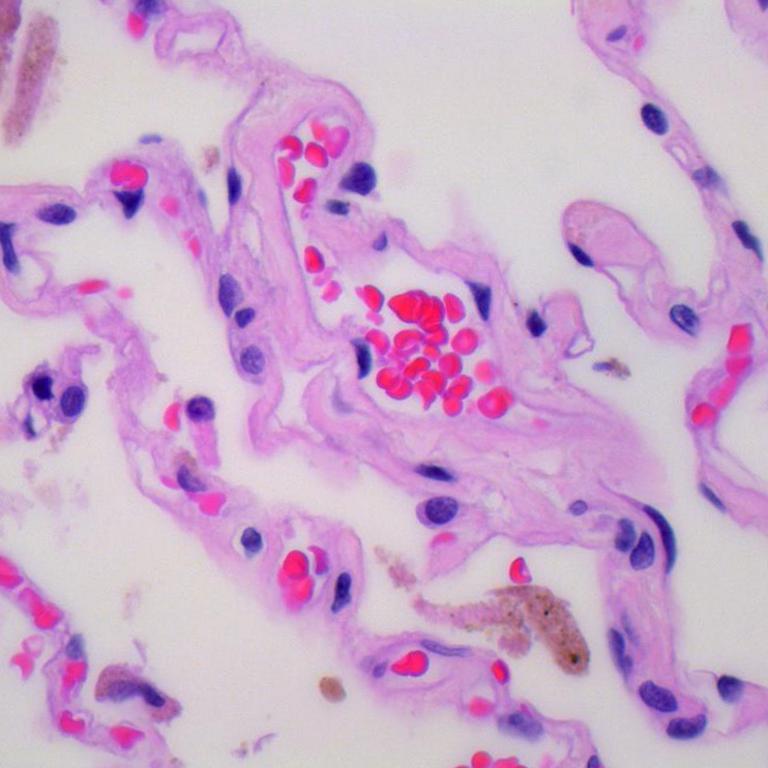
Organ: lung
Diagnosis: benign